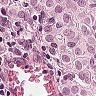
Metastatic tissue present: yes